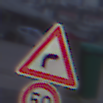
Verkehrszeichen: KurveRechts
Zusatzzeichen unten: Geschwindigkeit50
Umgebung: Outdoor, Urban
Tageszeit: SunriseSunset
Wetter: Overcast
Licht: Natural
Jahreszeit: NotSpecified
Kontrast: LowContrast